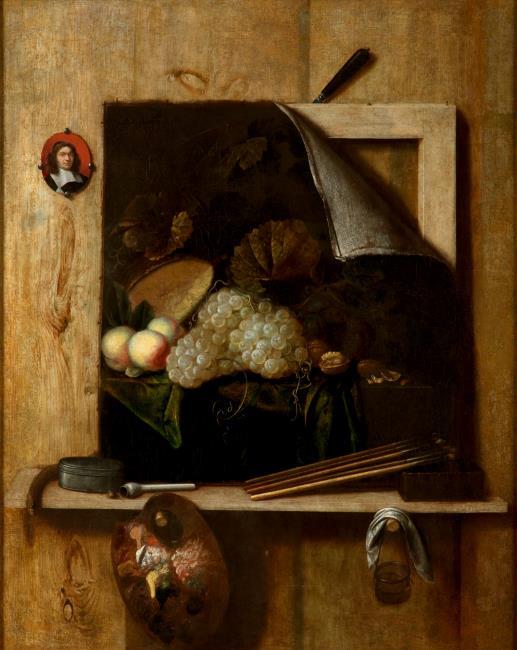
Title: Trompe l´oeil still life with a painting of fruit upon a ledge with a palette and brushes and a self portrait
Artist: Cornelis Norbertus Gijsbrechts
Earliest date: 1663
Latest date: 1663
Genre: painting
Iconography: Still Life
Keywords: trompe-l'oeil (still life), self-portrait, portrait miniature (depicted), fruit, brush, palette, pipe